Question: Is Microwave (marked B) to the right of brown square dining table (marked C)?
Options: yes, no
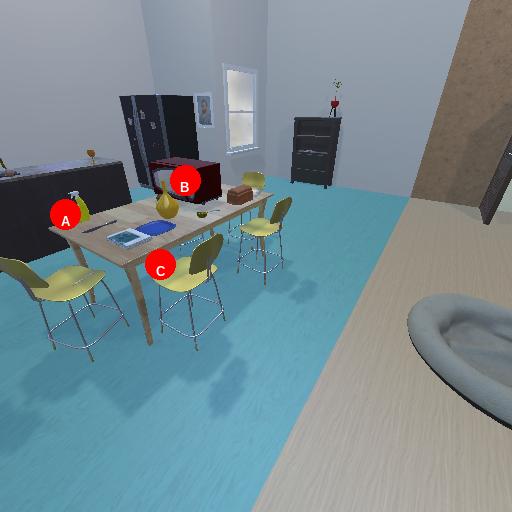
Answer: yes